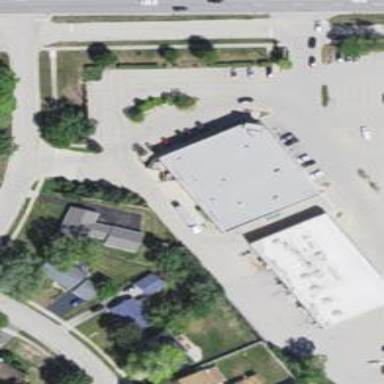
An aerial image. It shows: Pharmacy providing healthcare services.